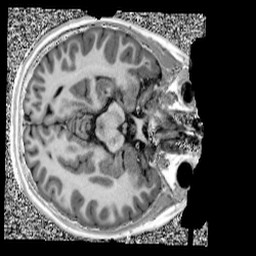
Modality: UNIT1
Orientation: axial
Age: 10
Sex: female
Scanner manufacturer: siemens
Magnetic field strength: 3 T
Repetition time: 4 s
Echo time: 0.00303 s